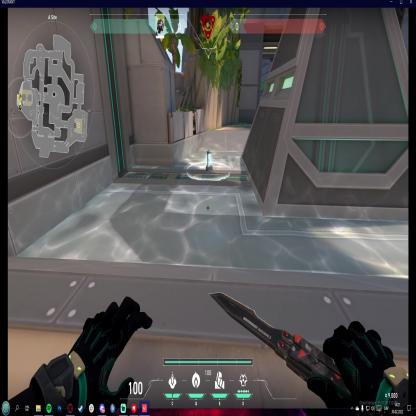
Label: planted spike